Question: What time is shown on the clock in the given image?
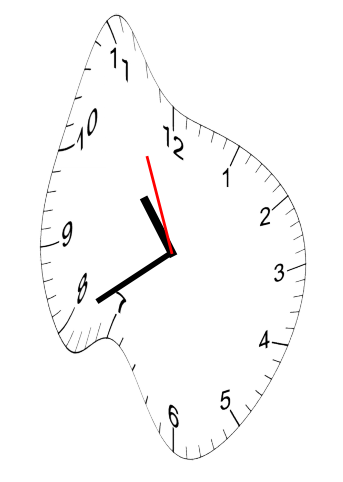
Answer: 10:39:56